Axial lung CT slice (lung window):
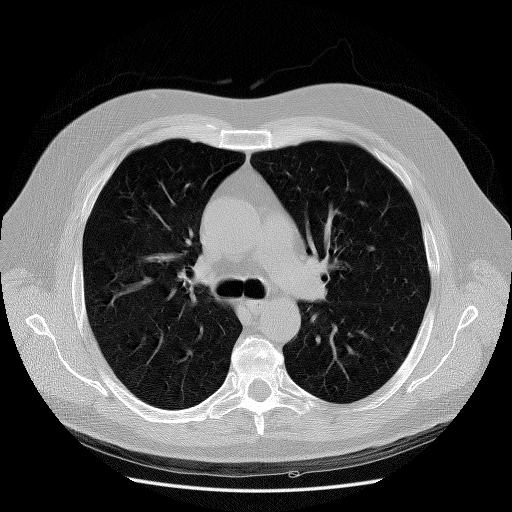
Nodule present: no